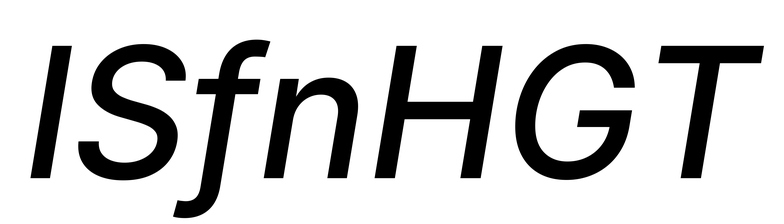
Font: Inter-Italic_Medium_Italic